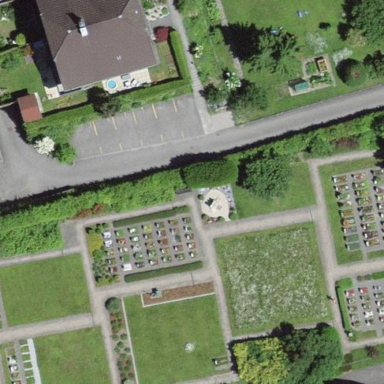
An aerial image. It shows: Graveyard.